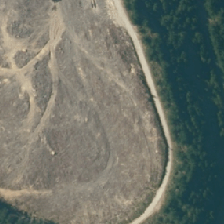
Land cover: harvested_forest